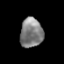
Tissue: prostate
Cell type: T cells
Senescence score: 0.3486
Nuclear area (px): 648
Mean DAPI intensity: 128.704